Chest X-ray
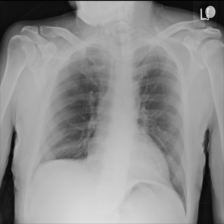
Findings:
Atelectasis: negative
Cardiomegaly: negative
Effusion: negative
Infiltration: negative
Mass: negative
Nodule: negative
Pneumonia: negative
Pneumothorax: negative
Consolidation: negative
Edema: negative
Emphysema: negative
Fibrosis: negative
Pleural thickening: negative
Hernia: negative